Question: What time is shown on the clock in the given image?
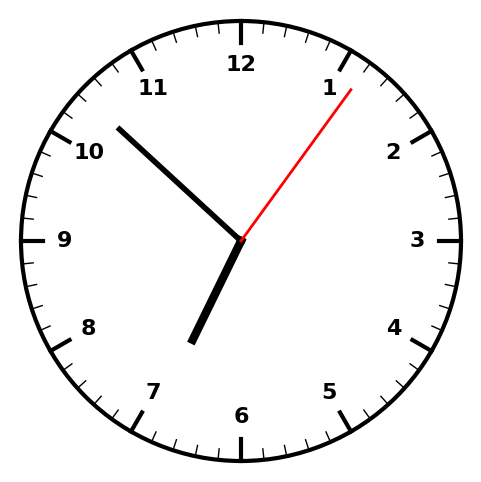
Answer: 06:52:06